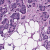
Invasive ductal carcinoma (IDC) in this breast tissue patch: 1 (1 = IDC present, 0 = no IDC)